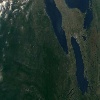
Label: land